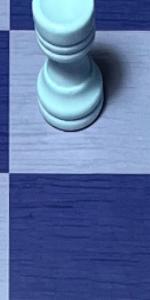
Label: Empty